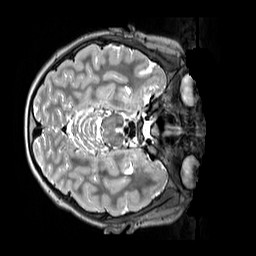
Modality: T2w
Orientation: axial
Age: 10
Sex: male
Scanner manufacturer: siemens
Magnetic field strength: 3 T
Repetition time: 3.2 s
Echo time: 0.408 s